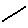
Label: line